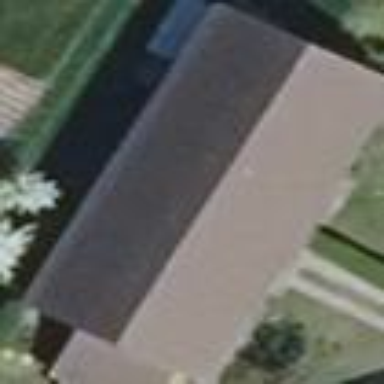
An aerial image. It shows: Building with gabled roof oriented along its structure.